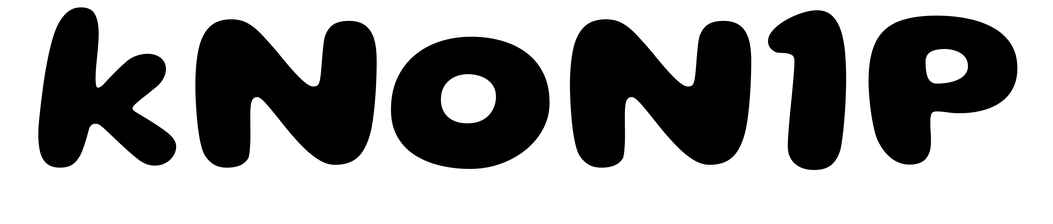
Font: Gluten_Bold